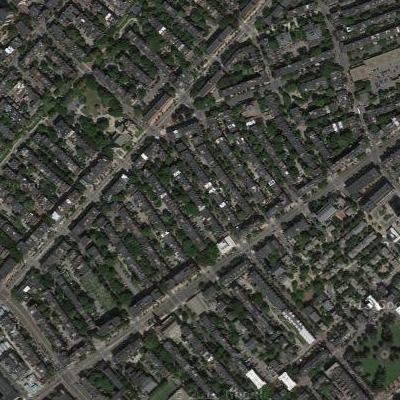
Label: fResident